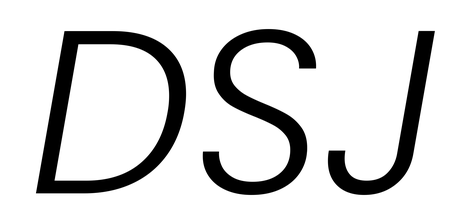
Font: Poppins-LightItalic